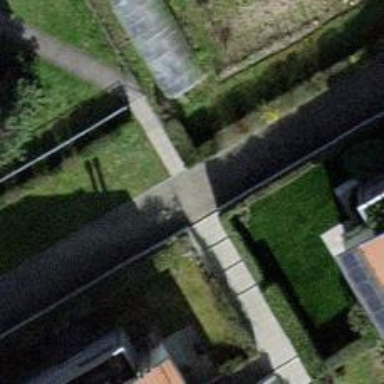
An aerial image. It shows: Pedestrian road.